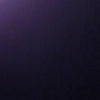
Label: space